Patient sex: M
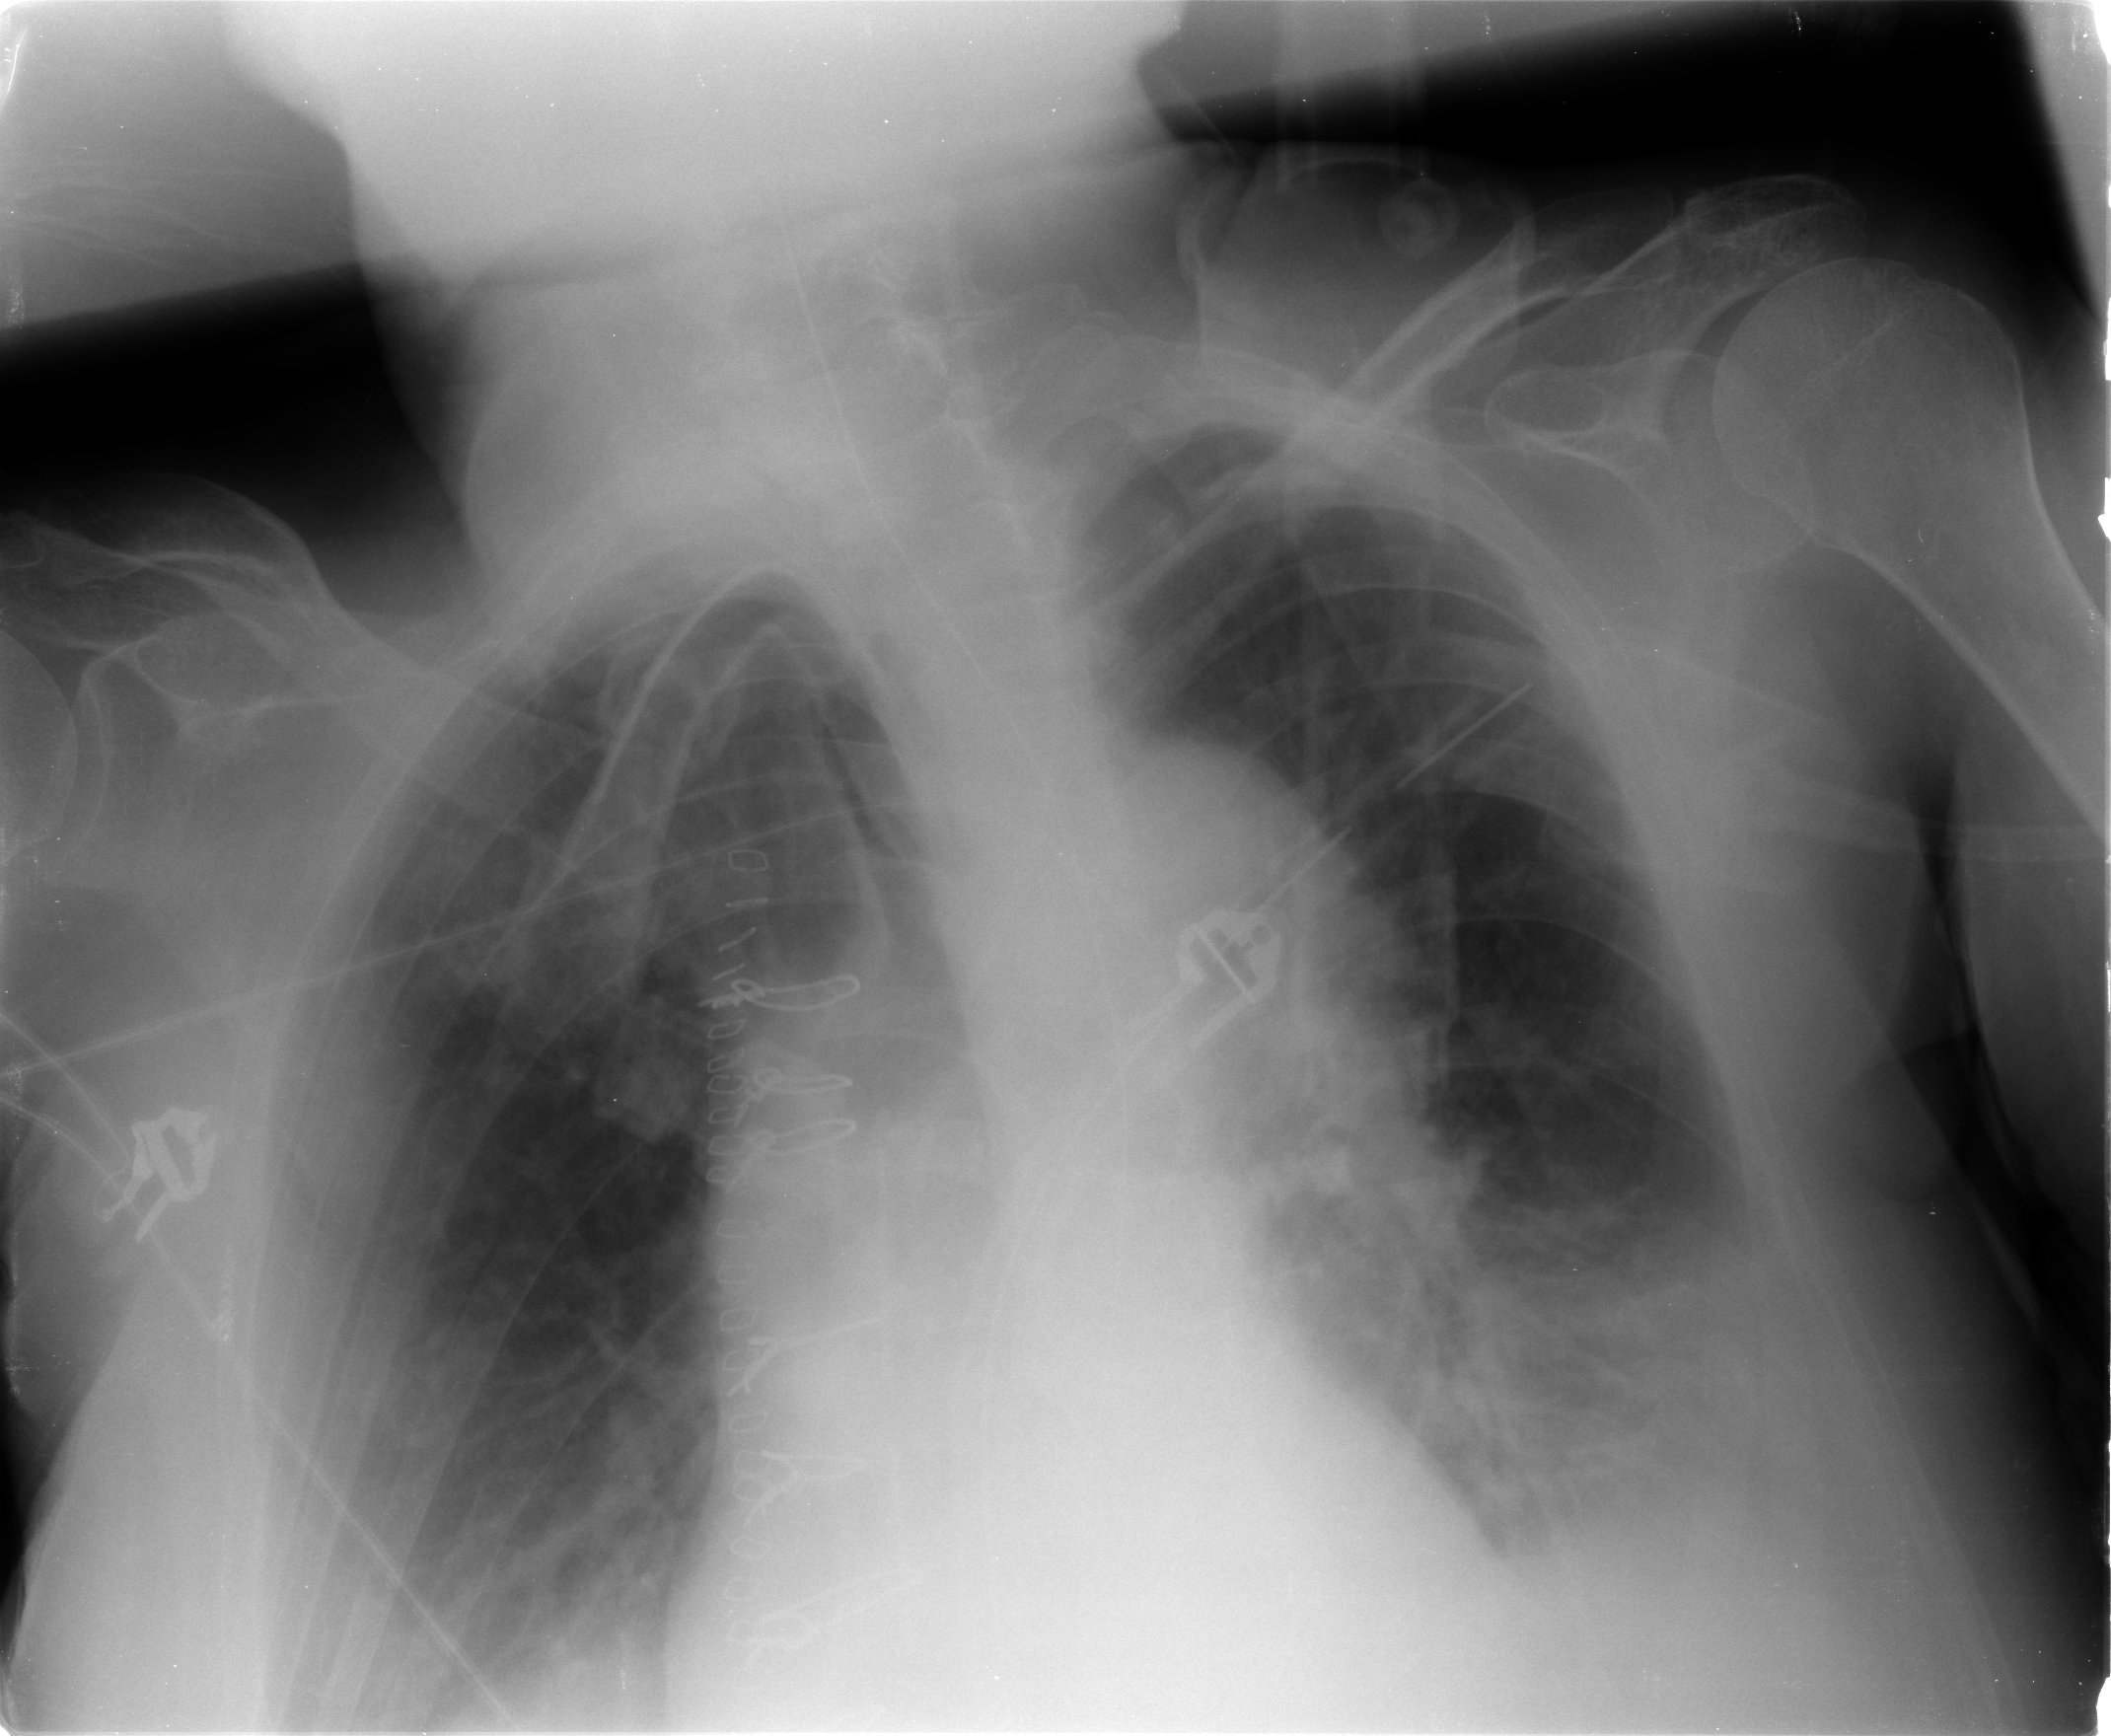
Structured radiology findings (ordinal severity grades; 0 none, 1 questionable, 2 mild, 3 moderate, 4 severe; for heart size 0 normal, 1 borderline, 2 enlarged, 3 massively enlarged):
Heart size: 2
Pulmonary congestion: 2
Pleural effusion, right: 2
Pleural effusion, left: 2
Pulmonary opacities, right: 1
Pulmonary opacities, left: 0
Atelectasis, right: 2
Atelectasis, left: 2